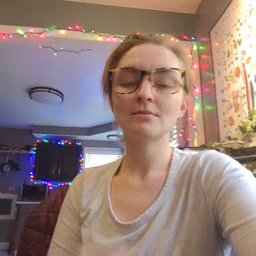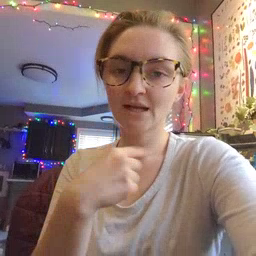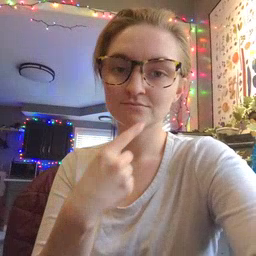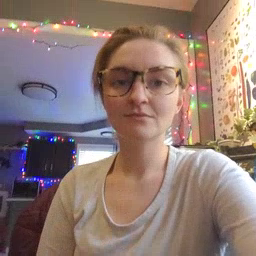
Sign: mouth